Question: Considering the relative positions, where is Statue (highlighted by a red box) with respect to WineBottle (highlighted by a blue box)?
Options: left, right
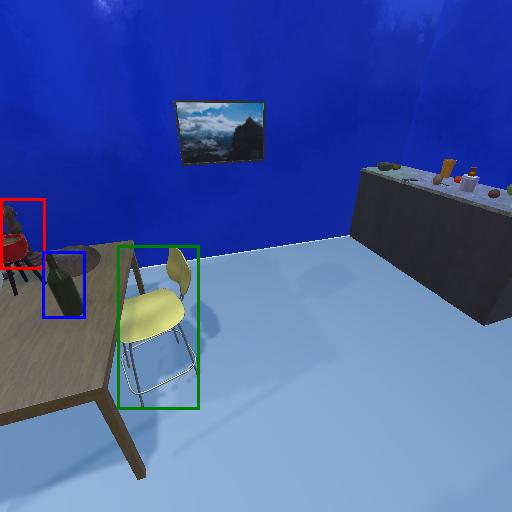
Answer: left